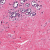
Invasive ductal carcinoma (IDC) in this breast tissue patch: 0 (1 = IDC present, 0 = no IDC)